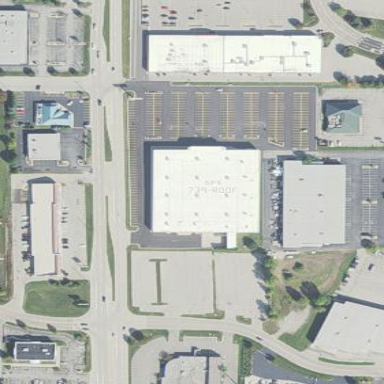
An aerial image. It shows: Retail building.